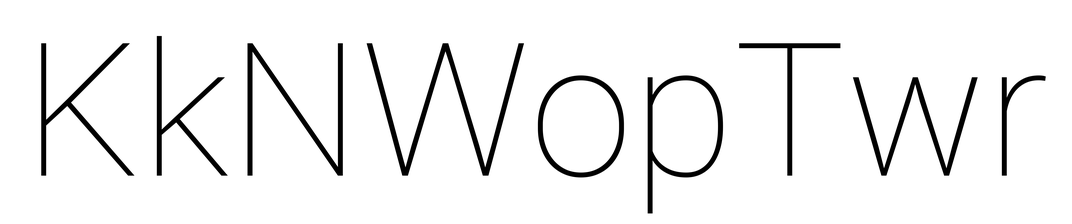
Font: Roboto_Thin